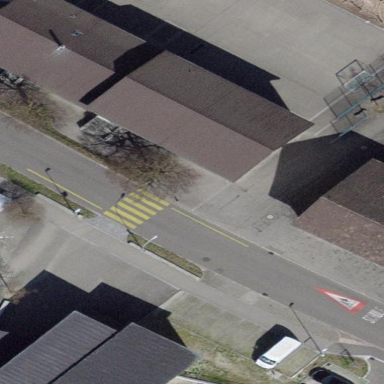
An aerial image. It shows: School building.